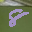
Label: 8